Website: lowes
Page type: delivery-shipping
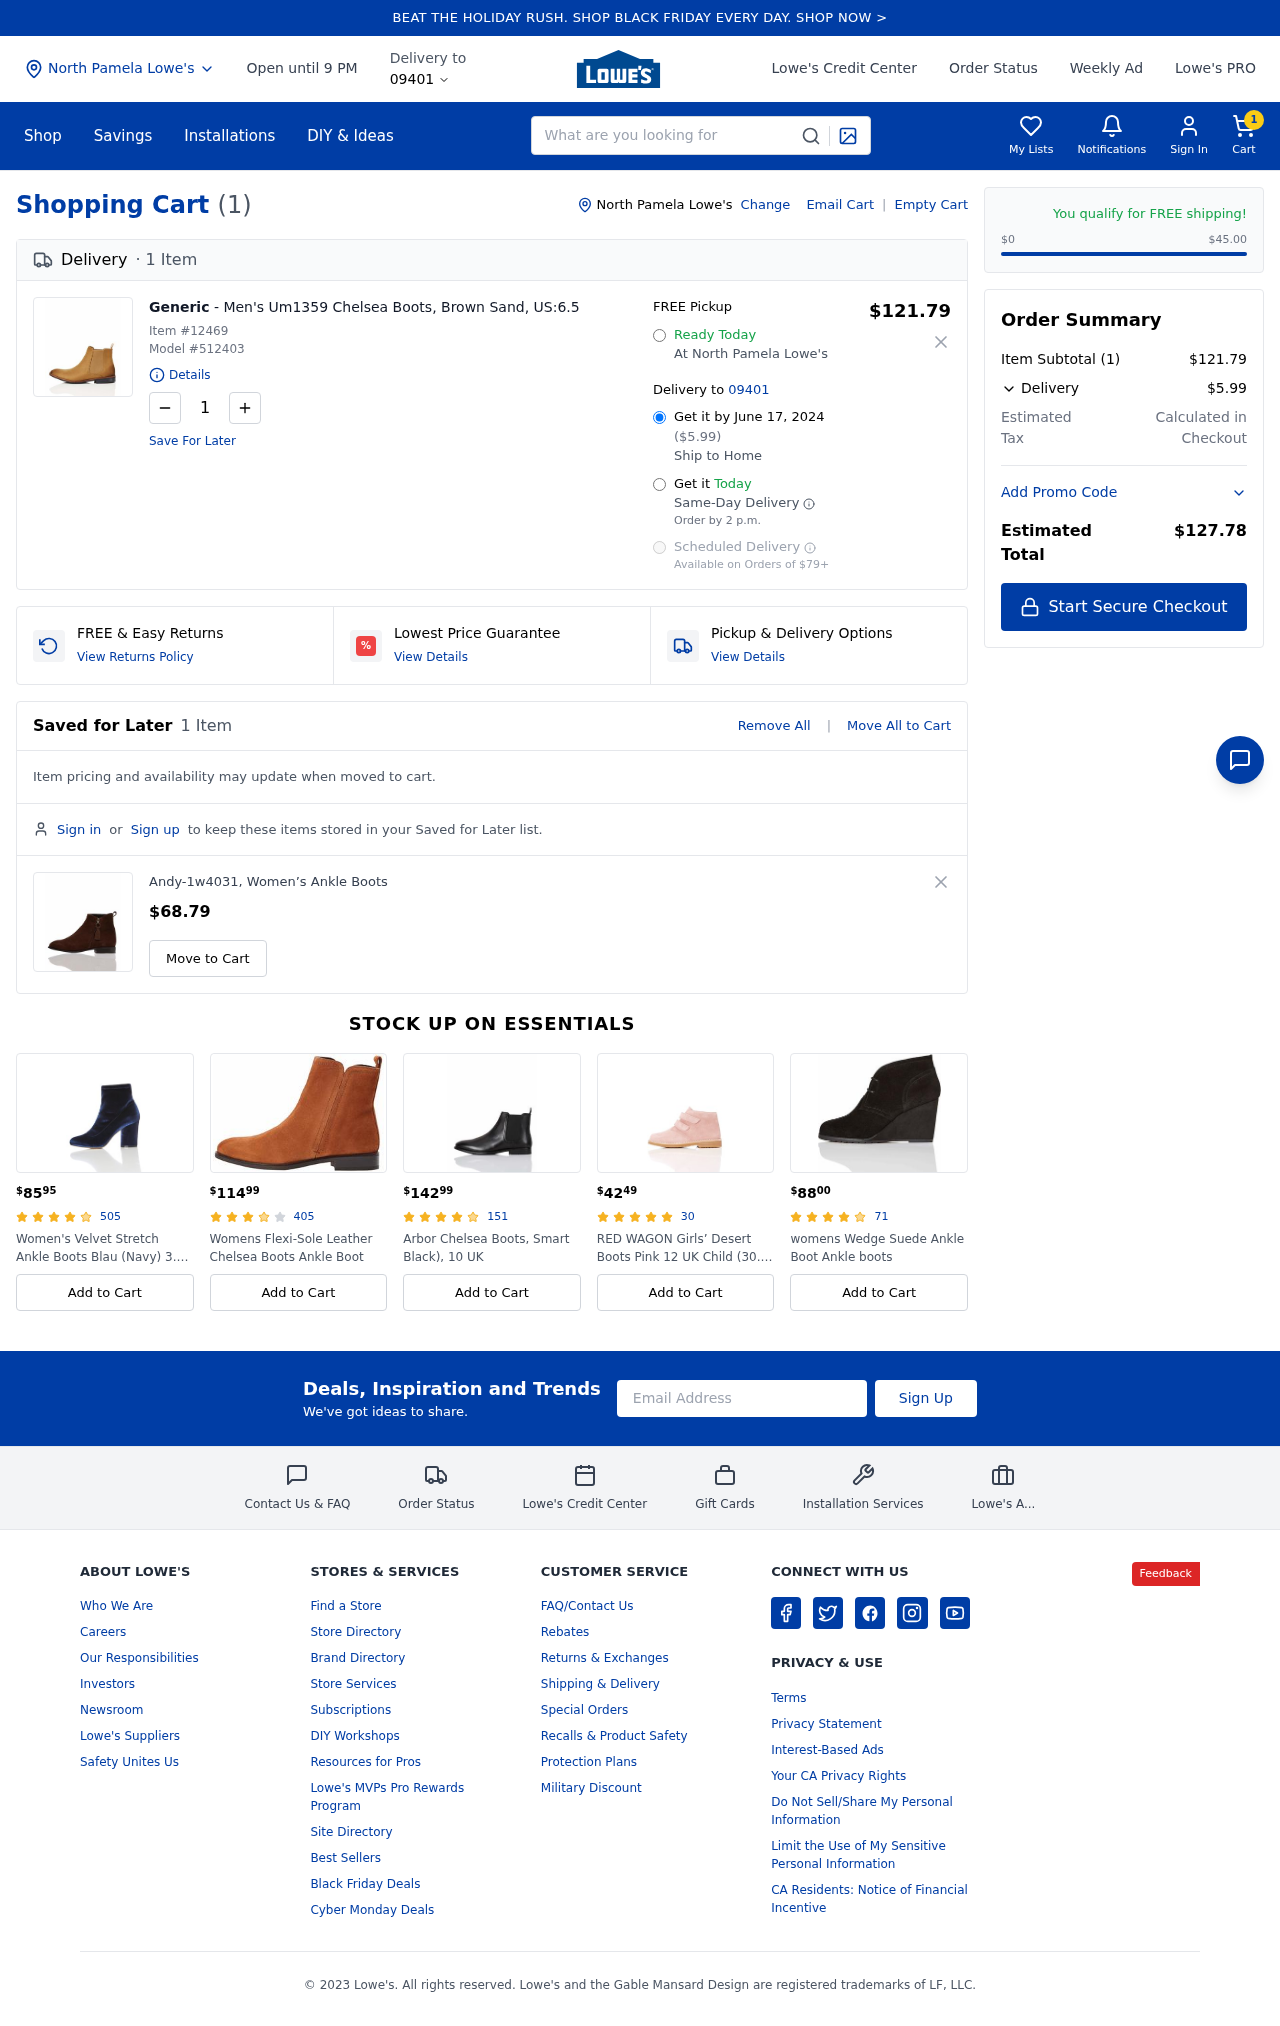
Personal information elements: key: PII_CITY
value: North Pamela
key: PII_EMAIL
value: agreene@yahoo.com
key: PII_POSTCODE
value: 09401
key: PII_CITY2
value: North Pamela
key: PII_CITY3
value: North Pamela
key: PII_POSTCODE_FULL
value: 09401
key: PII_POSTCODE_NUMERIC
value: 9401
Product elements: key: PRODUCT1_BRAND
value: Generic
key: PRODUCT1_NAME
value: Men's Um1359 Chelsea Boots, Brown Sand, US:6.5
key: PRODUCT1_PRICE
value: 121.79
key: PRODUCT1_QUANTITY
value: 1
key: PRODUCT2_NAME
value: Andy-1w4031, Women’s Ankle Boots
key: PRODUCT2_PRICE
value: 68.79
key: PRODUCT1_ITEM_NUMBER
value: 12469
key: PRODUCT1_MODEL_NUMBER
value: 512403
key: PRODUCT3_PRICE
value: $8595
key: PRODUCT3_NUM_RATINGS
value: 505
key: PRODUCT3_NAME
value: Women's Velvet Stretch Ankle Boots Blau (Navy) 3.5 UK (36.5 EU)
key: PRODUCT4_PRICE
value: $11499
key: PRODUCT4_NUM_RATINGS
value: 405
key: PRODUCT4_NAME
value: Womens Flexi-Sole Leather Chelsea Boots Ankle Boot
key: PRODUCT5_PRICE
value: $14299
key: PRODUCT5_NUM_RATINGS
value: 151
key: PRODUCT5_NAME
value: Arbor Chelsea Boots, Smart Black), 10 UK
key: PRODUCT6_PRICE
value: $4249
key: PRODUCT6_NUM_RATINGS
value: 30
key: PRODUCT6_NAME
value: RED WAGON Girls’ Desert Boots Pink 12 UK Child (30.5 EU)
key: PRODUCT7_PRICE
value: $8800
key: PRODUCT7_NUM_RATINGS
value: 71
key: PRODUCT7_NAME
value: womens Wedge Suede Ankle Boot Ankle boots
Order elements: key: ORDER_NUM_ITEMS
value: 1
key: ORDER_DELIVERY_DATE
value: June 17, 2024
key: ORDER_SHIPPING_COST
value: $5.99
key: ORDER_SUBTOTAL
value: $121.79
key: ORDER_TOTAL
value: $127.78
Search elements: key: HEADER_SEARCH
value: What are you looking for